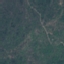
Land use / land cover: HerbaceousVegetation